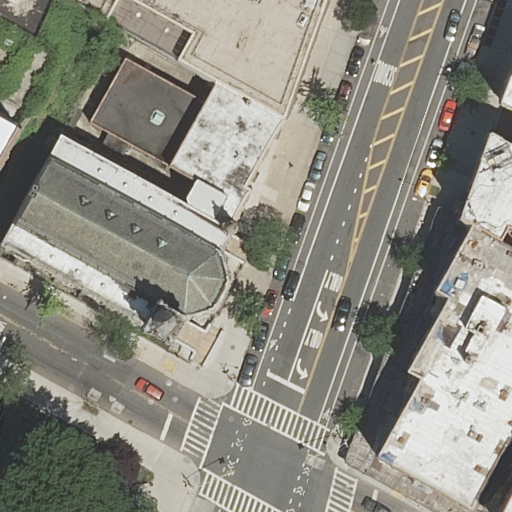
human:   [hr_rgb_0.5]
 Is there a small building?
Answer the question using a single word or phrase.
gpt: yes

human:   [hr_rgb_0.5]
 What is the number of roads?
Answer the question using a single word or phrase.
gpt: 5

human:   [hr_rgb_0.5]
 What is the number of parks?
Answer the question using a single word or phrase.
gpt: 1

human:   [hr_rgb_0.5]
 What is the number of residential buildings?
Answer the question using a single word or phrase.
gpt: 8

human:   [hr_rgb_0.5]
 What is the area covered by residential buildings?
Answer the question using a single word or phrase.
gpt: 5618m2

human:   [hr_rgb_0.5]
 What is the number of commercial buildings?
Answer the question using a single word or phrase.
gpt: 0

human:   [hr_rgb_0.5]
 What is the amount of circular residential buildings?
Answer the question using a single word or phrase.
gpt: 0

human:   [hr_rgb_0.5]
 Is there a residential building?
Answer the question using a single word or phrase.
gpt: yes

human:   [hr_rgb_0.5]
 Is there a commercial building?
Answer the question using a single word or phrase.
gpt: no

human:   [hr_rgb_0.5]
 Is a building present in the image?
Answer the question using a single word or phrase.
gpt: yes

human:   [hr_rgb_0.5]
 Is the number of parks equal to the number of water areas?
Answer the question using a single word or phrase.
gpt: no

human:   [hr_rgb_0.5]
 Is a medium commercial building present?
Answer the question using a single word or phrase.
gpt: no

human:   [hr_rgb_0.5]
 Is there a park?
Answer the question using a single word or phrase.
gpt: yes

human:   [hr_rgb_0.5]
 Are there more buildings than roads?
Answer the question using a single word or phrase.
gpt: yes

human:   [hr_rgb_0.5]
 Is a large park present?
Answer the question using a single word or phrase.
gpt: yes

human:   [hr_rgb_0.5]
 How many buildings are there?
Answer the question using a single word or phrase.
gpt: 8

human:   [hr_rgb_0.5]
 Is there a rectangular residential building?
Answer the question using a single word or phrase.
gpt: yes

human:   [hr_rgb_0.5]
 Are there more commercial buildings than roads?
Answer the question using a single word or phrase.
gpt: no

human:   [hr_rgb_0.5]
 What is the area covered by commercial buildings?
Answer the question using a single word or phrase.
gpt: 0m2

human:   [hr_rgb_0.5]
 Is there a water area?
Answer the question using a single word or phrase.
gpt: no

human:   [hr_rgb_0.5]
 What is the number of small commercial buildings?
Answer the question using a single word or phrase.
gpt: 0

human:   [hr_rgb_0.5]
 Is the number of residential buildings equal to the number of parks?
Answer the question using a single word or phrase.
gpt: no

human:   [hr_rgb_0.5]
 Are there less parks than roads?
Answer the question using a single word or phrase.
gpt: yes

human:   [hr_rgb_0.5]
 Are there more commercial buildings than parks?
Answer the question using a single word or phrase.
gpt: no

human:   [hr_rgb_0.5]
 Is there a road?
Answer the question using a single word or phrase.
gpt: yes

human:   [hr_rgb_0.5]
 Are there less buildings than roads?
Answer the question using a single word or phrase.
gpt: no

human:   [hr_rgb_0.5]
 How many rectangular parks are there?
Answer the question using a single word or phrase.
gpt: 1

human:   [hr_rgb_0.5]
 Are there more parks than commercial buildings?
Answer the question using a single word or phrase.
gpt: yes

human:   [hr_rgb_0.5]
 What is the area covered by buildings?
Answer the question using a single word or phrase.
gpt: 5618m2

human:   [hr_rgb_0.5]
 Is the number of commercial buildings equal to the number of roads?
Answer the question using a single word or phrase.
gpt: no

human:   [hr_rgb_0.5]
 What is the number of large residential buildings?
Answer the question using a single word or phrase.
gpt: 3

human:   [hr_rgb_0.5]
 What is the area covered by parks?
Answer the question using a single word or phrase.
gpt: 4557m2

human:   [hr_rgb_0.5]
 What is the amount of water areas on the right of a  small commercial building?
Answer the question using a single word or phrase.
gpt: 0

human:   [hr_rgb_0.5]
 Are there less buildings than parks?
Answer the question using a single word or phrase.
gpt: no

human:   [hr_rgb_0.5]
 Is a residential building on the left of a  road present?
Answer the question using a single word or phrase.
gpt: yes

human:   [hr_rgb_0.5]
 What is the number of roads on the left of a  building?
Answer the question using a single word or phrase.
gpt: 5

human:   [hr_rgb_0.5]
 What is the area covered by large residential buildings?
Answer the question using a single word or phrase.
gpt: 4372m2

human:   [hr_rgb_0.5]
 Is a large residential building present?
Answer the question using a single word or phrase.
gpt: yes

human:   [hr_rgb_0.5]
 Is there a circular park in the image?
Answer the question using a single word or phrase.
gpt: no

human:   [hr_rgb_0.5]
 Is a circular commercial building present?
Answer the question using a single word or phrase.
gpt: no

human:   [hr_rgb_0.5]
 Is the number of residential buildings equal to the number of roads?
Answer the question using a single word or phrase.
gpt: no

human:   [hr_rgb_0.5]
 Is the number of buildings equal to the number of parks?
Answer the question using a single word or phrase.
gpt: no

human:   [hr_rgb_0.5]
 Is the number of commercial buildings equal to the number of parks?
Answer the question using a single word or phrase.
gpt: no

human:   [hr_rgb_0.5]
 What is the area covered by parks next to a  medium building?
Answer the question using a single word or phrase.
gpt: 4557m2

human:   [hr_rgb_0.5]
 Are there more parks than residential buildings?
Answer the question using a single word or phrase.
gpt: no

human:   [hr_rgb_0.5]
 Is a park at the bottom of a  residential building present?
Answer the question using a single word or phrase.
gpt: yes

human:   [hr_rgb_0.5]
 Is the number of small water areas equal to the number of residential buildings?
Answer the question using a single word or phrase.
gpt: no

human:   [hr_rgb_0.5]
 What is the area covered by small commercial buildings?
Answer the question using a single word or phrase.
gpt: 0m2

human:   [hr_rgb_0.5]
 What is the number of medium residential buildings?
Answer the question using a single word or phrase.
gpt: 4

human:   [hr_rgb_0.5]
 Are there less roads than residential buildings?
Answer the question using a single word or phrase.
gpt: yes

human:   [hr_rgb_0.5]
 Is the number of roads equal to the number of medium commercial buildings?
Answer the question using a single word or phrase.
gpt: no

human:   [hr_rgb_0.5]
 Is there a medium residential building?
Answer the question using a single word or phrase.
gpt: yes

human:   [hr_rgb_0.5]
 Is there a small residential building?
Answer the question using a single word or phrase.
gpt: yes

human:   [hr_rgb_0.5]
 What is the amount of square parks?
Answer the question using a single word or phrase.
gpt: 0

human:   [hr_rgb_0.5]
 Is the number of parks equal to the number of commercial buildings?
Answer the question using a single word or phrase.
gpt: no

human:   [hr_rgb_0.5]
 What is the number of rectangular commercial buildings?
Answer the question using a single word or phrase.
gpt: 0

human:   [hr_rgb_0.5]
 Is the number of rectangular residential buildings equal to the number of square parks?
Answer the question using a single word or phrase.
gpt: no

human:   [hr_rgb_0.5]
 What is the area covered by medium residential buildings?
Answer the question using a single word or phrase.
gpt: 1184m2

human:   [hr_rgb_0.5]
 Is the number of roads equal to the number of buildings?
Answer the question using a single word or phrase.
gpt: no

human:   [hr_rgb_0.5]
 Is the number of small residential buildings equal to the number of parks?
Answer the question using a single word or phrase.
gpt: yes

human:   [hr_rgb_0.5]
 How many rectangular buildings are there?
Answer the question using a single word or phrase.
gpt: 2

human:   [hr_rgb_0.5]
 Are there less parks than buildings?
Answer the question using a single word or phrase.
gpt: yes

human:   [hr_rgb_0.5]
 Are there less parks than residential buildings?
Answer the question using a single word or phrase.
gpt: yes

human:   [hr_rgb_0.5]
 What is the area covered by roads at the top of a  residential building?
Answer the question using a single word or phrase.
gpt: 0m2